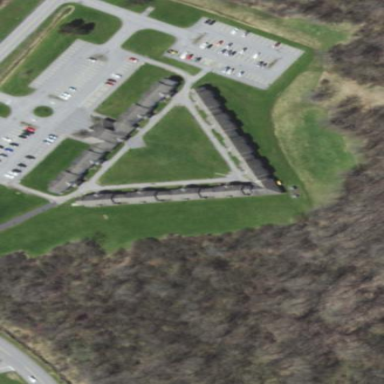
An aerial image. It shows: Dormitory building.